Interaction volume radius: 5 \u00c5
Interaction volume height: 30 \u00c5
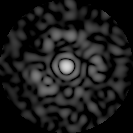
Disorder parameter: 0.8679